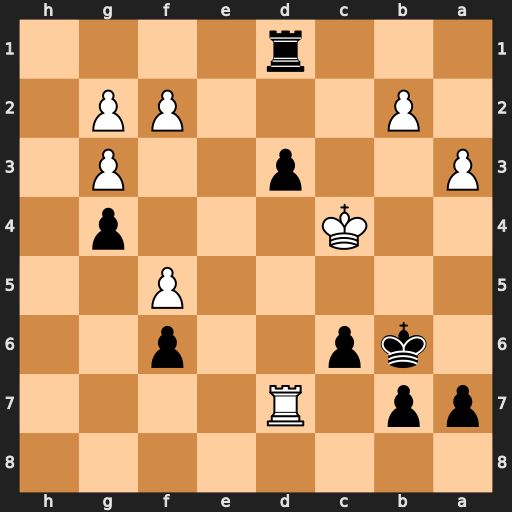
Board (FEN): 8/pp1R4/1kp2p2/5P2/2K3p1/P2p2P1/1P3PP1/3r4
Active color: b
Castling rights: -
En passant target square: -
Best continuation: Rc1+ Kb3 c5